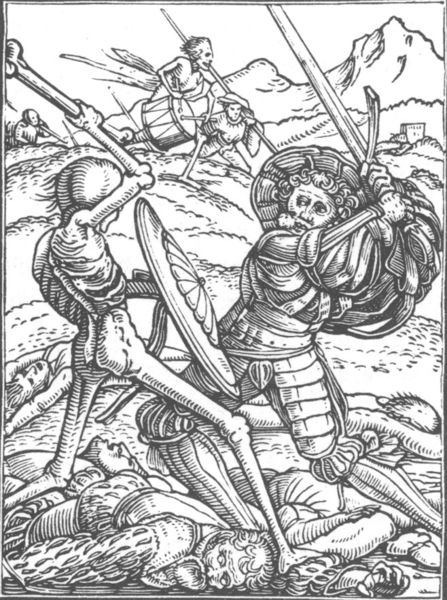
Titel: Totentanz
Künstler: Holbein d. J.
Schlagwörter: berg, himmel, kampf, mann, weiß, schwarz, mensch, tot, hügel, boden, berge, krieg, schlacht, knochen, schild, schwert, leichen, tote, ritter, rüstung, sieg, skelett, apokalypse, trommler, monster, gerippe, trommeln, sensenmann, gevatter, kieg, tod skelett, ritter landsknecht, trommler des todes, todestrommler, totentrommeln, geriüppe